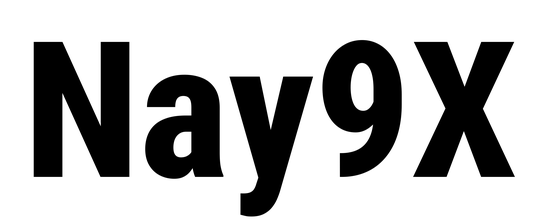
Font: Roboto_Condensed_ExtraBold